Question: I have some data: <URL>
and using the following code:
'''
A<-ggplot(data = Trial, aes(x = as.factor(Year), y = DV,group = TMT, shape=TMT, col = TMT, )) +
geom_point(size = 3) +
geom_errorbar(aes(ymin=trial$DV-Trial$ErrB, ymax=Trial$DV+Trial$ErrB, width = 0.1)) +
geom_line(linetype=3) +
ylab("Proportion Y") +xlab("Year") +
theme(axis.title.y=element_text(size=rel(1.1),vjust=0.2),axis.title.x=element_text(size=rel(1.1),vjust=0.2),axis.text.x=element_text(size=rel(1)),axis.text.y=element_text(size=rel(1)),text = element_text(size=13))+scale_colour_brewer(palette="Set1")+scale_colour_manual(name = "Tmt",
labels = c("D", "C", "B", "A"),
values = c("red", "red","blue", "blue")) +
scale_shape_manual(name = "Tmt",
labels = c("D", "C", "B", "A"),
values = c(19, 17,19, 17))
'''
I can produce the following graph:

The problem is that 2010 represents a baseline year. To represent this graphically, I would like 2010 to be represented by a greyed out symbol and greyed out error bars but I can't get it to work! I would like the symbol to be different from those used in other years, but be the same for all treatments in 2010 (unlike the other years). Does anyone know of a way to do this?
I would also like to dodge the position of the plotted data from 2011, 2012 and 2013 (but not 2010). I have used position=dodge to great effect in the past, but today it is not working for me as R has decided it cannot find the function "dodge"! If anyone knows how to overcome this and also how to dodge only data for those select years, I would be glad to hear of it!
Many thanks in advance.
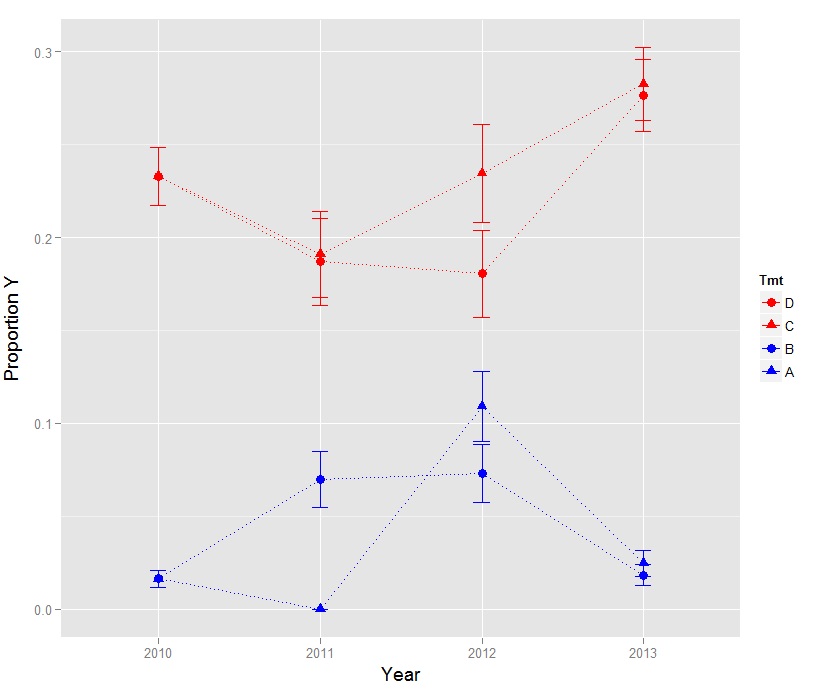
Answer: A plot built from three different data sets:
1. points and lines for years > 2010. dodged, red and blue.
2. points for 2010. not dodged, grey.
3. lines between 2010 and 2011
'''
# create data for years > 2010
trial2 <- Trial[Trial$Year > 2010, c("DV", "Year", "ErrB", "TMT")]
# create data for points and error bars 2010
trial2010 <- Trial[Trial$Year == 2010, c("DV", "Year", "ErrB", "TMT")]
# plot points and lines for years > 2010, with dodging
pd <- position_dodge(width = 0.2)
g1 <- ggplot(data = trial2, aes(x = Year, y = DV, col = TMT)) +
geom_point(aes(shape = TMT), size = 3, position = pd) +
geom_errorbar(aes(ymin = DV - ErrB, ymax = DV + ErrB), width = 0.1, position = pd) +
geom_line(aes(group = TMT), linetype = 3, position = pd) +
scale_colour_manual(name = "TMT", labels = c("A", "B", "C", "D"),
values = c("red", "red","blue", "blue")) +
scale_shape_manual(name = "TMT",
labels = c("A", "B", "C", "D"),
values = c(19, 17, 19, 17)) +
coord_cartesian(xlim = c(2009.8, 2013.2)) +
theme_classic()
g1
# create data for lines between 2010 and 2011
# get x- and y-coordinates for the dodged 2011 points from plot object, i.e. first 4 rows
trial2011 <- ggplot_build(g1)[["data"]][[1]][1:4, c("x", "y")]
names(trial2011) <- c("Year", "DV")
# add TMT
trial2011$TMT <- LETTERS[1:4]
# combine data for 2010 and 2011
trial1011 <- rbind(trial2010[ , c("Year", "DV", "TMT")], trial2011)
# add points and error bars for 2010, and lines 2010-2011 to plot
# no dodging
pd0 <- position_dodge(width = 0)
g1 + geom_point(data = trial2010,
aes(x = Year, y = DV), col = "grey", shape = 19, size = 4, position = pd0) +
geom_errorbar(data = trial2010,
aes(ymin = DV - ErrB, ymax = DV + ErrB), col = "grey", width = 0.1, position = pd0) +
geom_line(data = trial1011, aes(group = TMT), linetype = 3)
'''